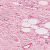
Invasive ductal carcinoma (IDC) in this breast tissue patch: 1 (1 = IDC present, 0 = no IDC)